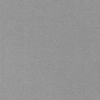
Label: dusty